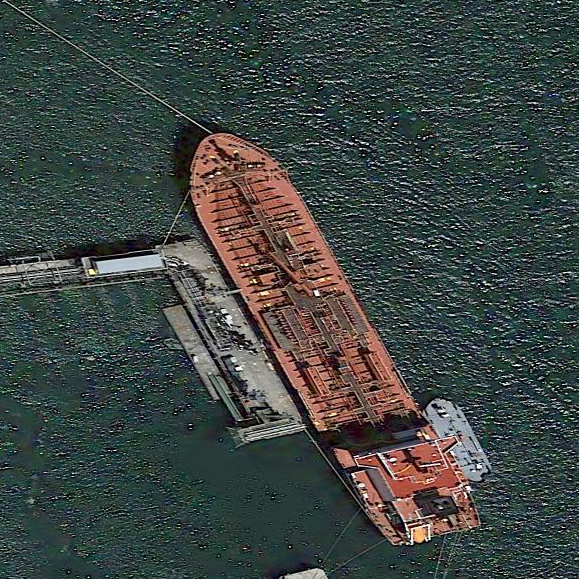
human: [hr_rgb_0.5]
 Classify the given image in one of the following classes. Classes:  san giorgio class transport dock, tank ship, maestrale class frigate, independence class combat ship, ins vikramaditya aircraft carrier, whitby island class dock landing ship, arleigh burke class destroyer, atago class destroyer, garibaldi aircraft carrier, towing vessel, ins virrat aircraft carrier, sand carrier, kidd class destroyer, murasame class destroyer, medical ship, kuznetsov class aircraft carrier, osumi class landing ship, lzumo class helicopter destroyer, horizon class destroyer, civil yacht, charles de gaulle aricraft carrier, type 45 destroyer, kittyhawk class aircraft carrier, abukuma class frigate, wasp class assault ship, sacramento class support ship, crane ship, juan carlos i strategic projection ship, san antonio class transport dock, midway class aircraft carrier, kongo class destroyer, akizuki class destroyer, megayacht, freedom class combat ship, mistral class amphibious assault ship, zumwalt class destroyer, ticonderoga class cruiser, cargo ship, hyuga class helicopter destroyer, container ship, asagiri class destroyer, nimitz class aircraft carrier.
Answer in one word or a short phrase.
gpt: Tank ship